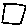
Label: square